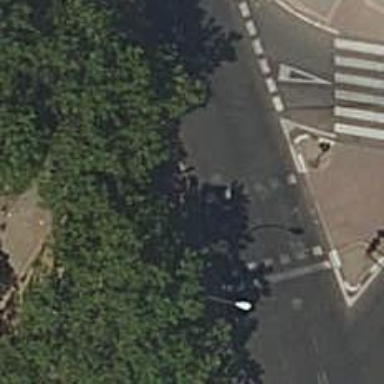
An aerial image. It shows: Road with traffic signals and zebra crossing with traffic signals.